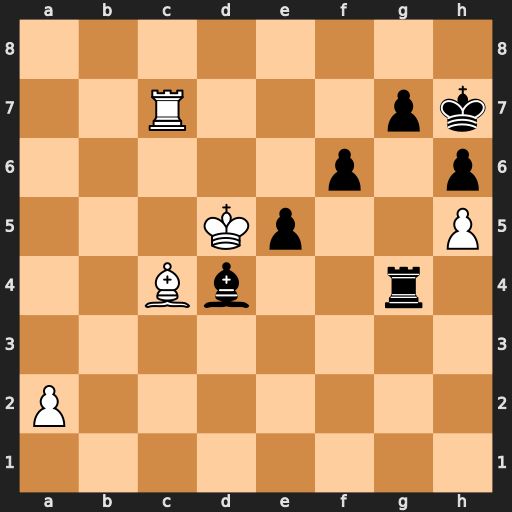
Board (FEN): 8/2R3pk/5p1p/3Kp2P/2Bb2r1/8/P7/8
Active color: w
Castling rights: -
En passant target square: -
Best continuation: Bd3+ e4 Bxe4+ Rxe4 Kxe4